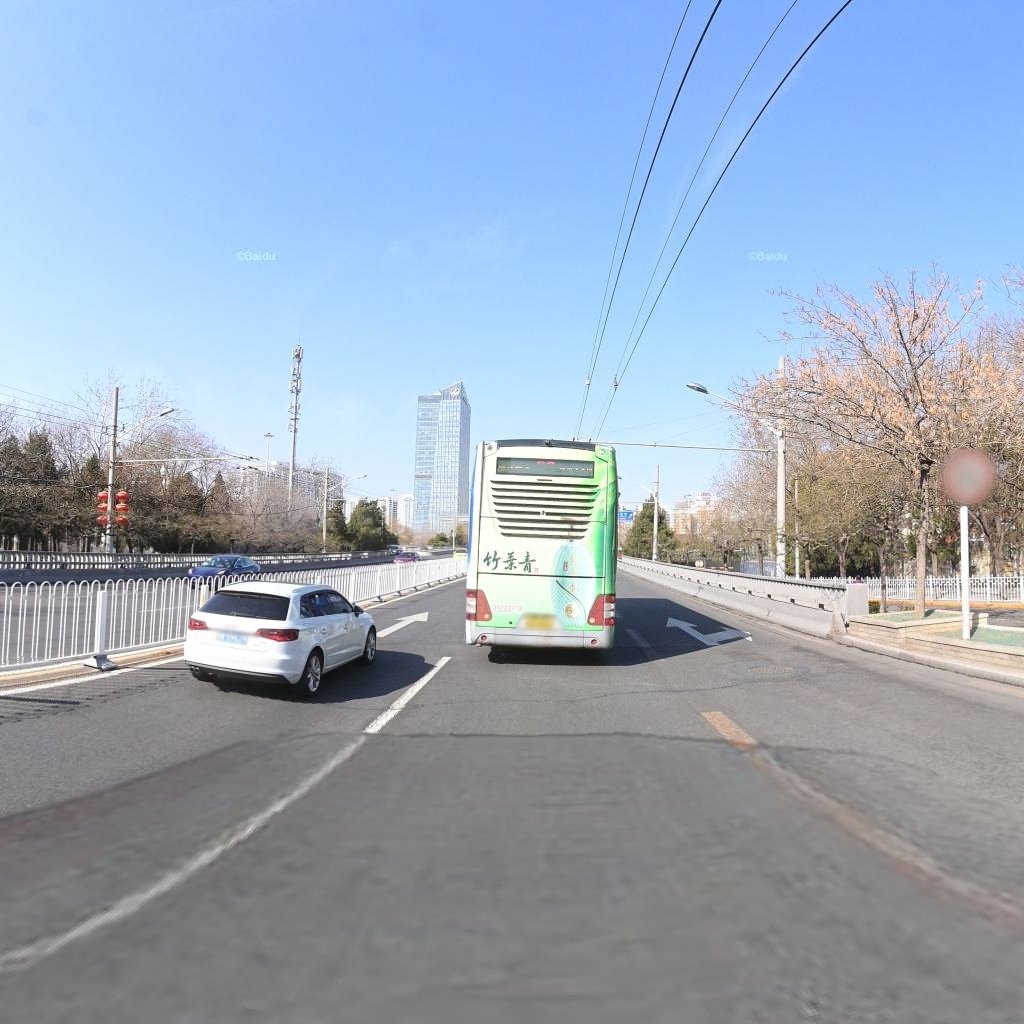
Region: Chaoyang
Road damage annotations: manhole cover, transverse patch